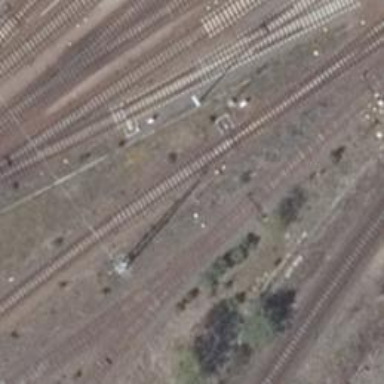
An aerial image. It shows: Railway switch.